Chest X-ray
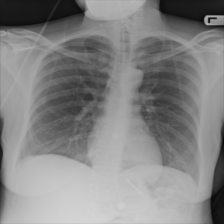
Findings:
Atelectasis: negative
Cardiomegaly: negative
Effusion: negative
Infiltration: negative
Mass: negative
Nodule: negative
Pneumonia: negative
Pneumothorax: negative
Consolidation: negative
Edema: negative
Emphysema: negative
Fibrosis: negative
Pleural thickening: negative
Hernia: negative